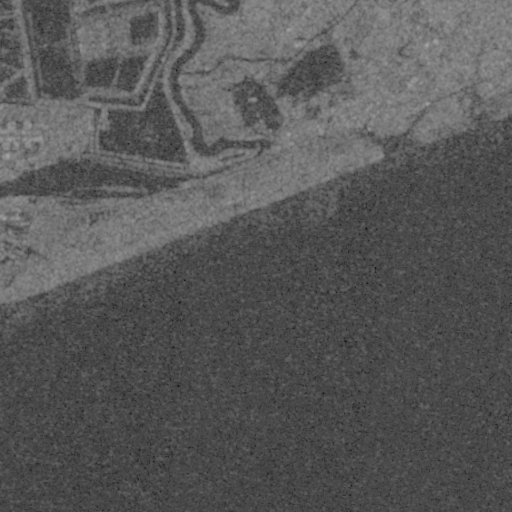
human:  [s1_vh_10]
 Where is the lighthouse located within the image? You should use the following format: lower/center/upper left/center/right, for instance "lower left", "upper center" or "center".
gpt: The lighthouse is located in the upper right of the image.
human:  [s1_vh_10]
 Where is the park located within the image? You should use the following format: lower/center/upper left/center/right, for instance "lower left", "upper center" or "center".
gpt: The park is located in the upper right of the image.
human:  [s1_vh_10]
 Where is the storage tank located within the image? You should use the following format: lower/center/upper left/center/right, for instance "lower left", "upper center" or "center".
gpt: The storage tank is located in the upper left of the image.
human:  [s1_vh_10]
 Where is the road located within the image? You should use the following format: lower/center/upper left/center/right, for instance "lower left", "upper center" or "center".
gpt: There is no road in the image.

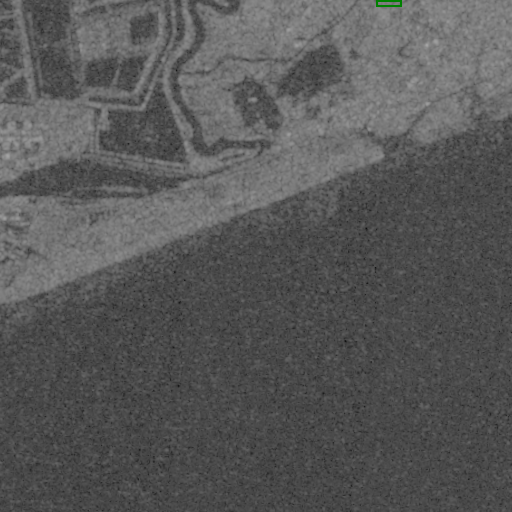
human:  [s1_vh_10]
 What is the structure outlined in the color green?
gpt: The structure outlined in green is a park.
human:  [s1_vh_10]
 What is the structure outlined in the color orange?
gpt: There is no orange outline.